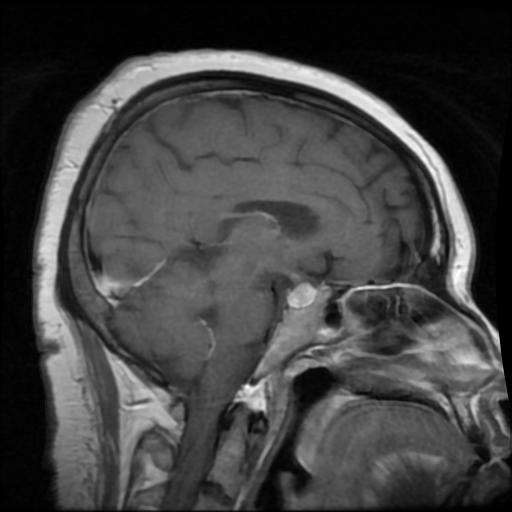
Label: pituitary